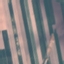
Land use / land cover: AnnualCrop